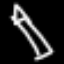
Label: pencil